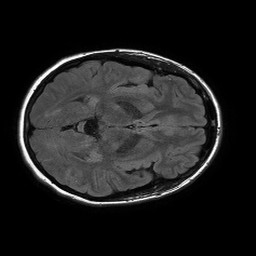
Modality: FLAIR
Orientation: axial
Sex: female
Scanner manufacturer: philips
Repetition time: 11 s
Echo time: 0.125 s